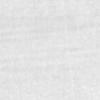
Label: no_change